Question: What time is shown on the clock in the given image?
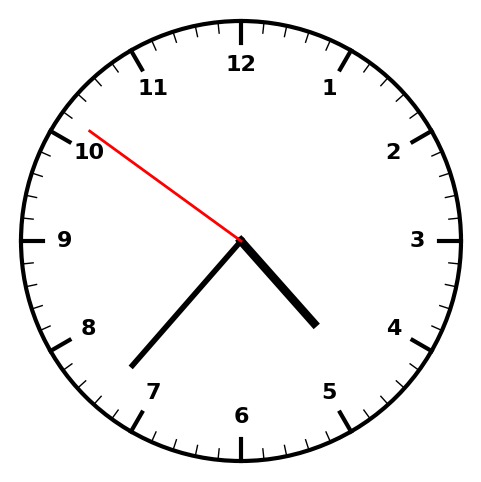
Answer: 04:36:51